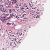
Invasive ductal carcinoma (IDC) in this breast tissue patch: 1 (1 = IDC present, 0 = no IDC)